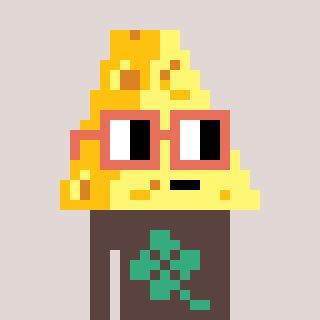
a pixel art character with square orange glasses, a cheese-shaped head and a darkbrown-colored body on a warm background